Question: I am using this code to log in to sql server express 2012
'''
<?php
$serverName = "SD-20120627VVKE\SQLEXPRESS";
$connectionOptions = array("Database"=>"android_api");
$conn = sqlsrv_connect( $serverName, $connectionOptions);
if( $conn === false )
{ die( FormatErrors( sqlsrv_errors() ) ); }
?>
'''
but I get this screen

How should I solve it?
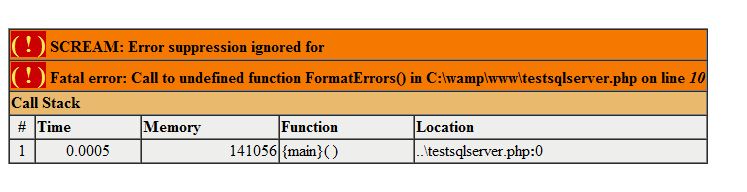
Answer: Try this:
'''
<?php
$server = "SD-20120627VVKE\SQLEXPRESS";
$options = array( "UID" => "<username>", "PWD" => "<password>", "Database" => "android_api");
$conn = sqlsrv_connect($server, $options);
if ($conn === false) die("<pre>".print_r(sqlsrv_errors(), true));
echo "Successfully connected!";
sqlsrv_close($conn);
?>
'''